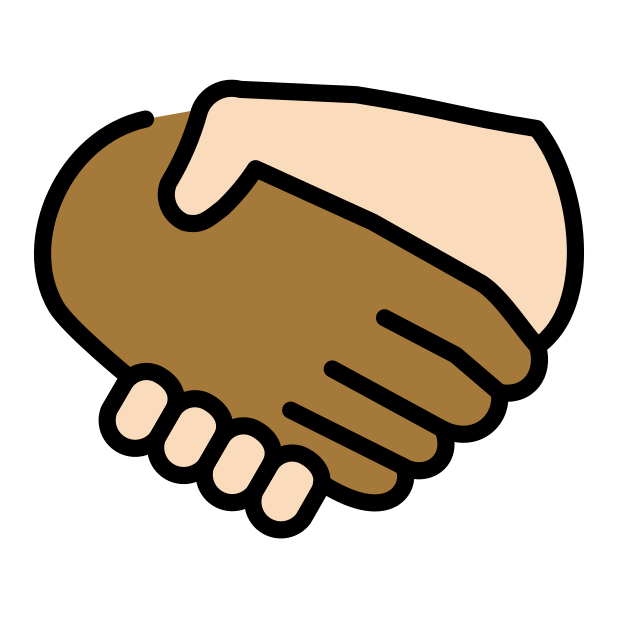
handshake: medium-dark skin tone, light skin tone